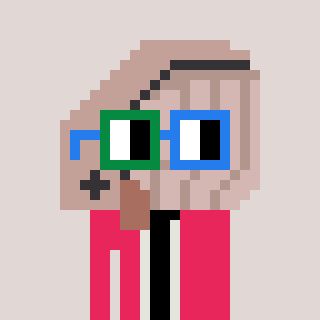
a pixel art character with square green and blue glasses, a whale-shaped head and a redpinkish-colored body on a warm background